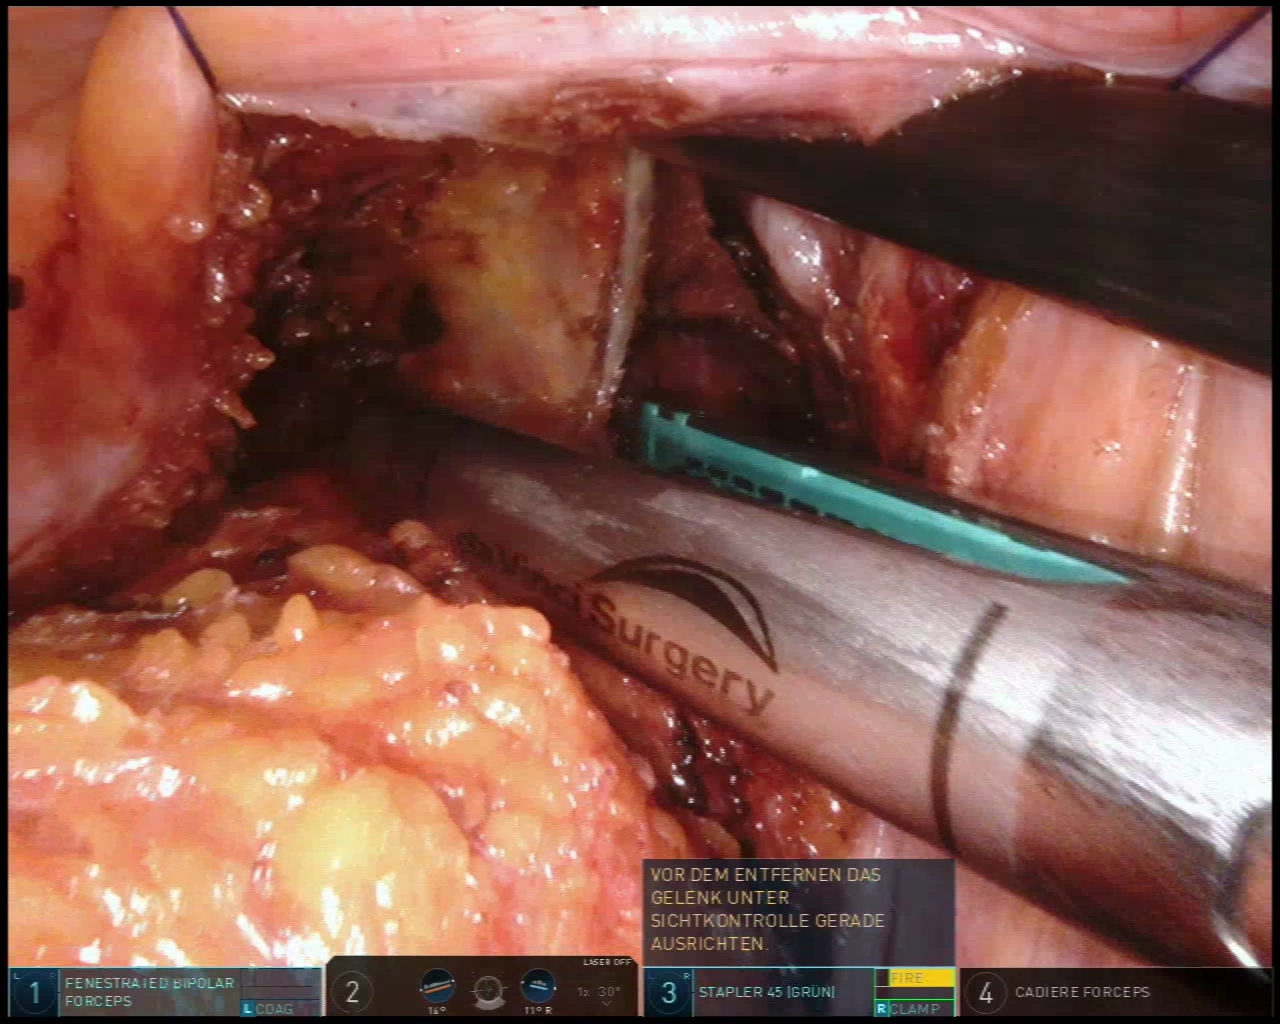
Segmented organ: vesicular_glands
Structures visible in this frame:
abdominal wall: no
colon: no
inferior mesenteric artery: no
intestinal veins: no
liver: no
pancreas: no
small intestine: no
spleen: no
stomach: no
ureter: no
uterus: no
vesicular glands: yes